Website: ulta-beauty
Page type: customer-info-address
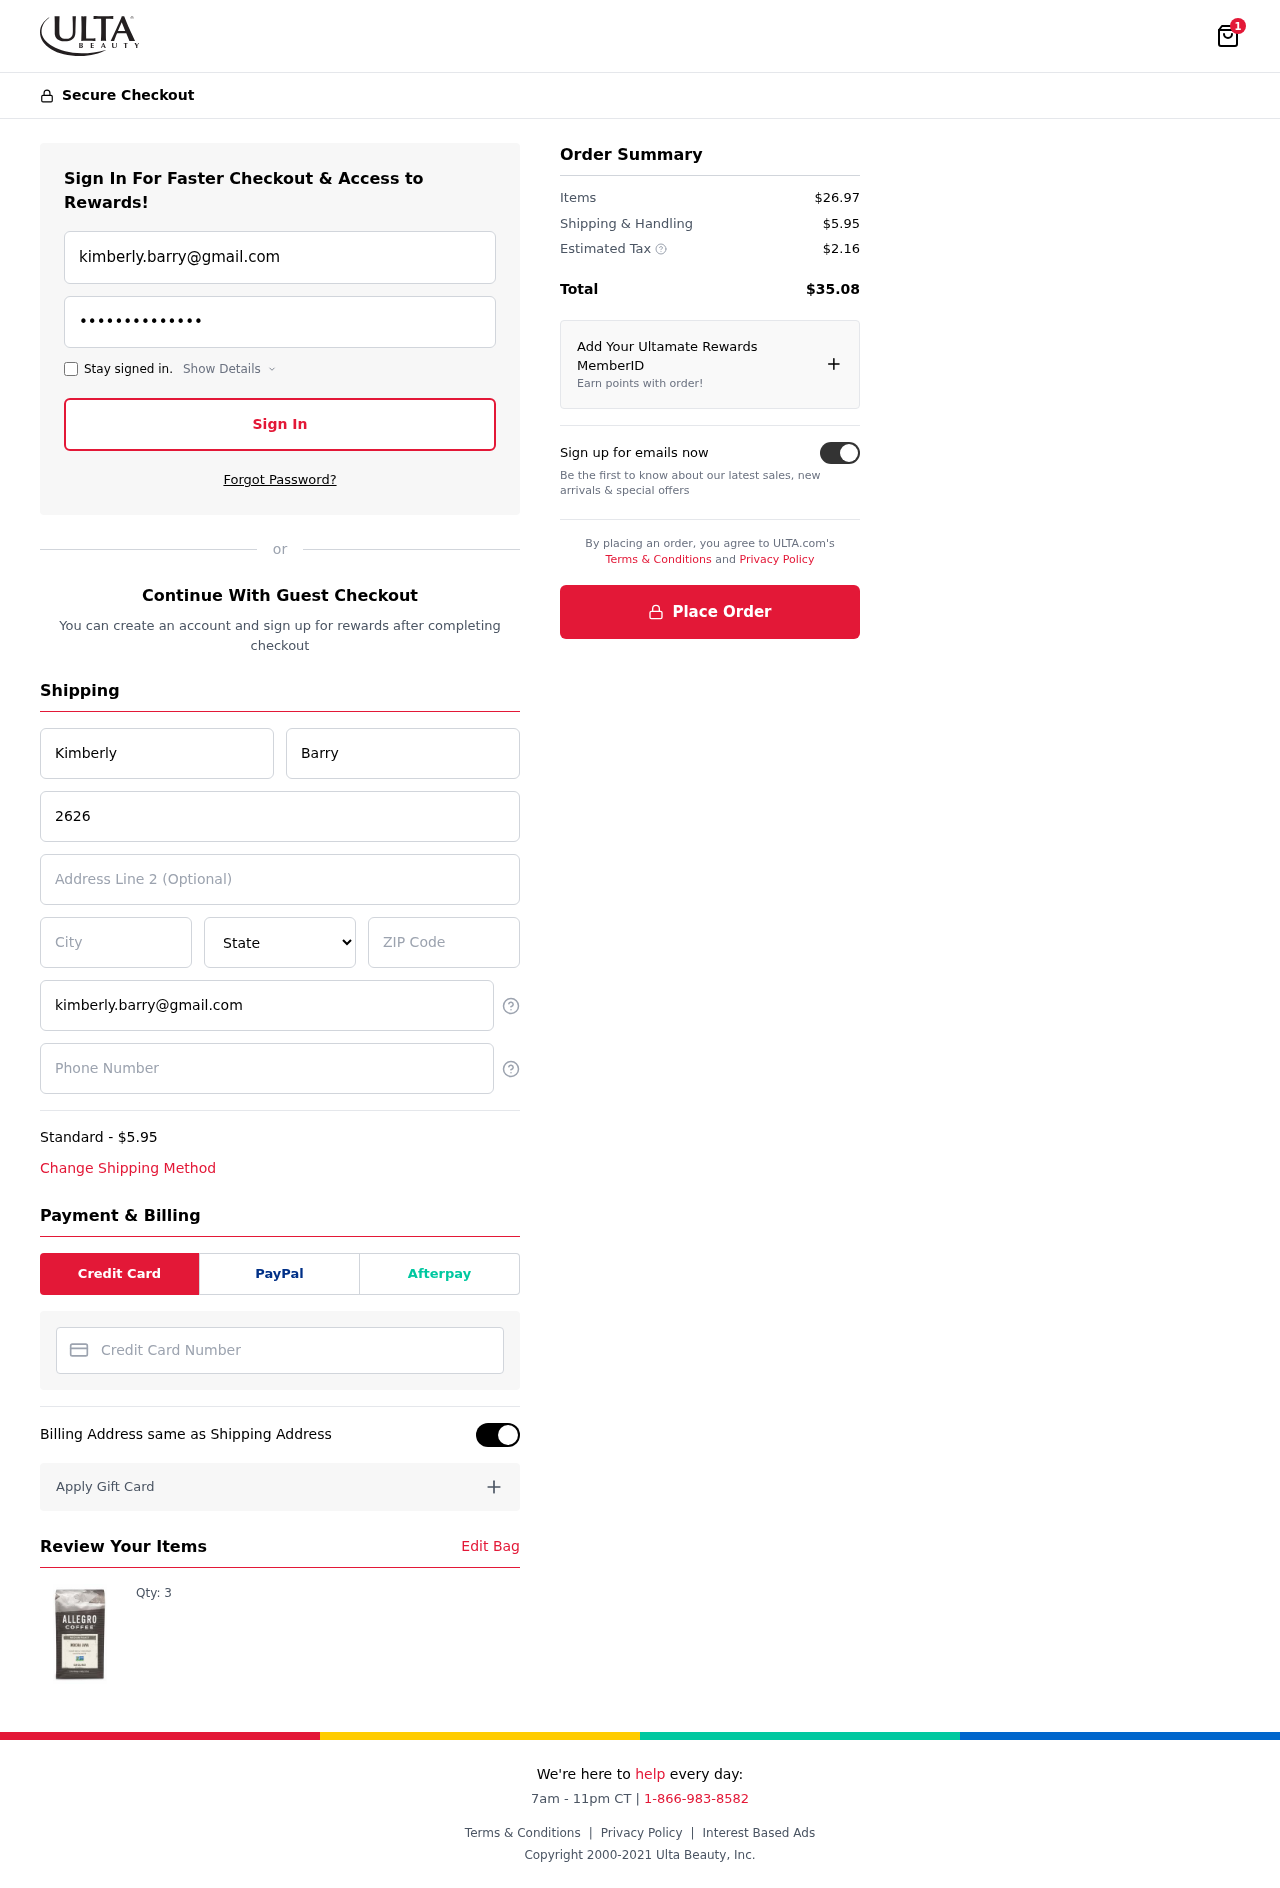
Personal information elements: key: PII_CARD_NUMBER
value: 4666 9742 6192 4446
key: PII_CITY
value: North Jamesmouth
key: PII_EMAIL
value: kimberly.barry@gmail.com
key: PII_FIRSTNAME
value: Kimberly
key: PII_LASTNAME
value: Barry
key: PII_PHONE
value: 9377660916
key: PII_POSTCODE
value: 71463
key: PII_STATE
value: AS
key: PII_STREET
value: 2626 Glenn Way Apt. 612
Product elements: key: PRODUCT1_QUANTITY
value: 3
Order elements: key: ORDER_NUM_ITEMS
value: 1
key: ORDER_SHIPPING_COST
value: $5.95
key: ORDER_ITEMS_TOTAL
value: $26.97
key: ORDER_SHIPPING_COST2
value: $5.95
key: ORDER_TAX
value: $2.16
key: ORDER_TOTAL
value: $35.08